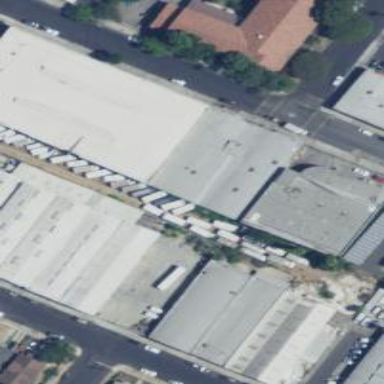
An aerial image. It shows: Warehouse.